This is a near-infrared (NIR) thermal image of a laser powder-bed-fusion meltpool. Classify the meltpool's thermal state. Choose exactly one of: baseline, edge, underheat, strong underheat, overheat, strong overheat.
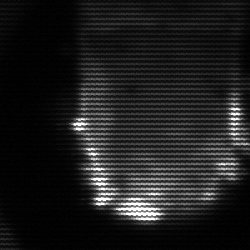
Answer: baseline